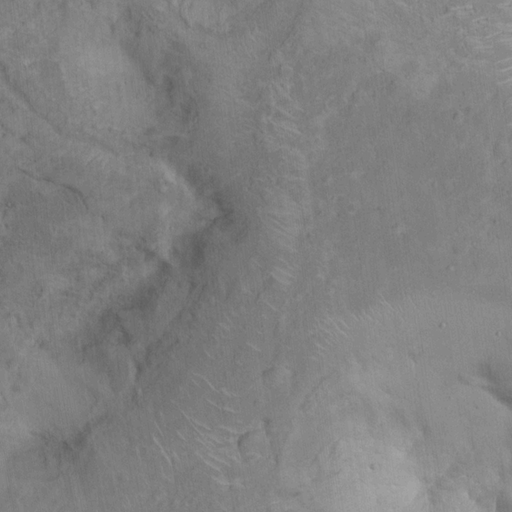
Classes present: Background, Cone